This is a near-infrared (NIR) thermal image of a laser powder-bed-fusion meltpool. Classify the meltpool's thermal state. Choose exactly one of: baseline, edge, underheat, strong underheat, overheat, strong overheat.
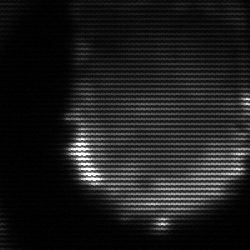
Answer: edge